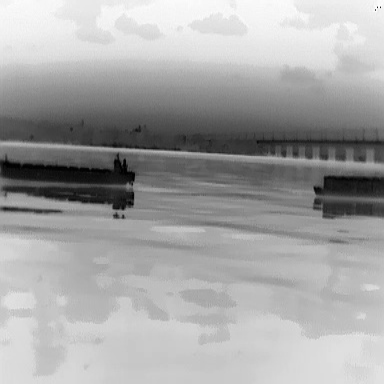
There is a fishing_boat in the infrared image.